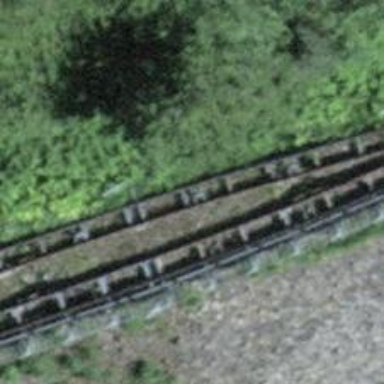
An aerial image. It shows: Funicular railway.